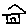
Label: house